Interaction volume radius: 10 \u00c5
Interaction volume height: 15 \u00c5
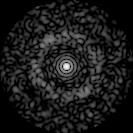
Disorder parameter: 0.822